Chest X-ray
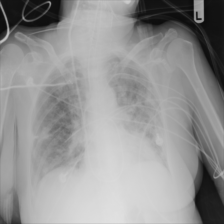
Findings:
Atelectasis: negative
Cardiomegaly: negative
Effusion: negative
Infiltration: negative
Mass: negative
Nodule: negative
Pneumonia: negative
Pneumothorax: negative
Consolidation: negative
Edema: negative
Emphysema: negative
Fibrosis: negative
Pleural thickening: negative
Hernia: negative